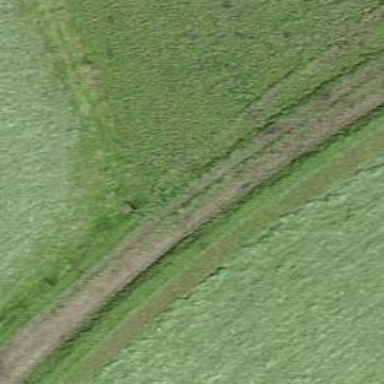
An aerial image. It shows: Bridleway.